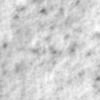
Label: no_change